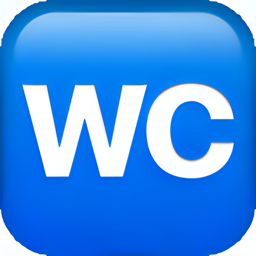
Name: water closet
Emoji: 🚾
Group: Symbols
Sub-group: transport-sign